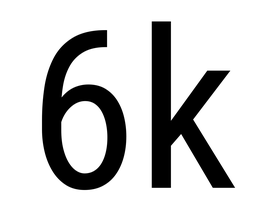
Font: Roboto_Condensed_Regular